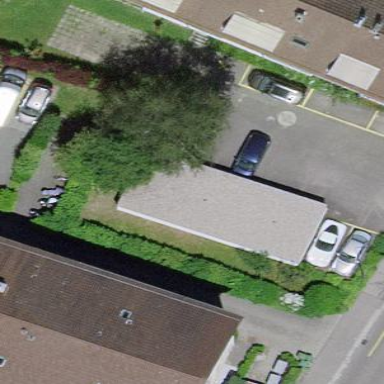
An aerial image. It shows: Group of garages.